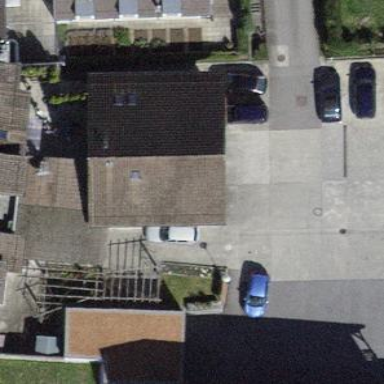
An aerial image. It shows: Building with tile roof.